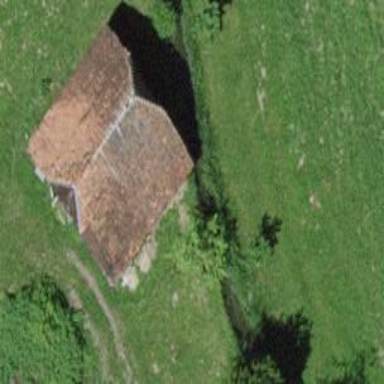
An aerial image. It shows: Barn.